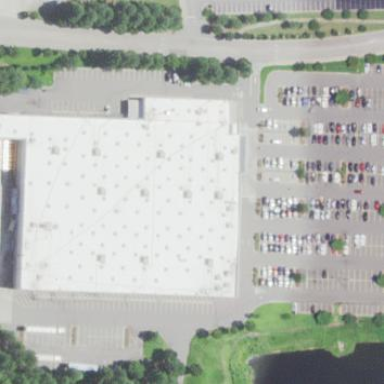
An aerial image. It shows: Commercial building.